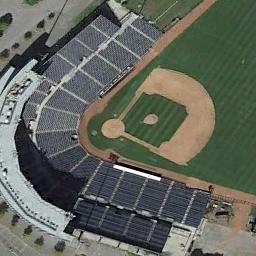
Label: baseball_diamond